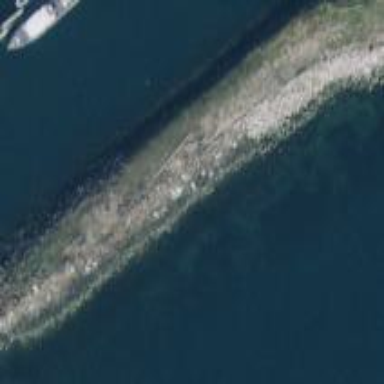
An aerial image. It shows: Breakwater structure.